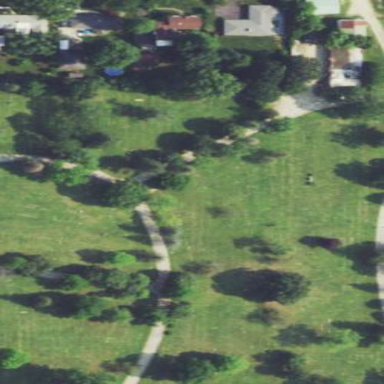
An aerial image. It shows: Cemetery.